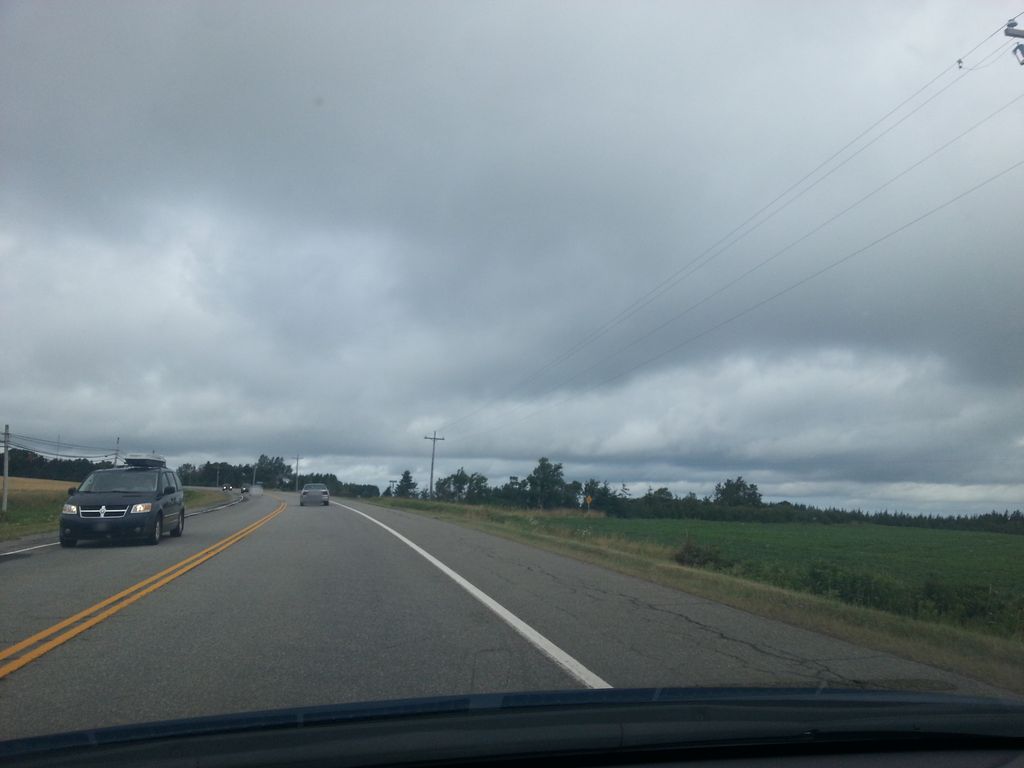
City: charlottetown